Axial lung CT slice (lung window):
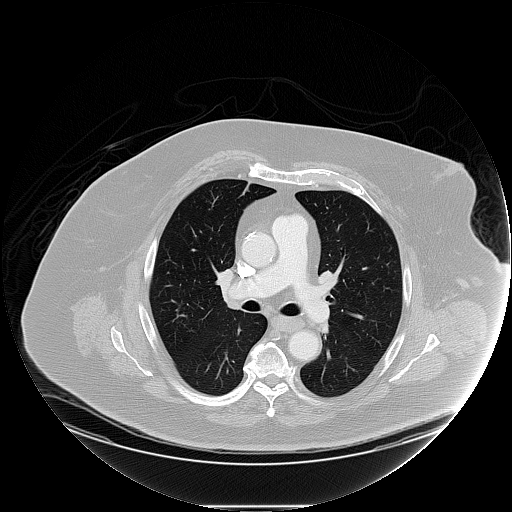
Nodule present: no